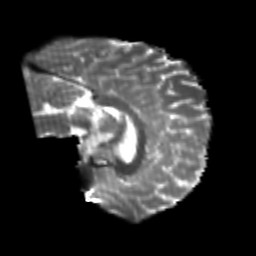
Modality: T2w
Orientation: sagittal
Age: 25
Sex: male
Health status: healthy
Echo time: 0.074 s